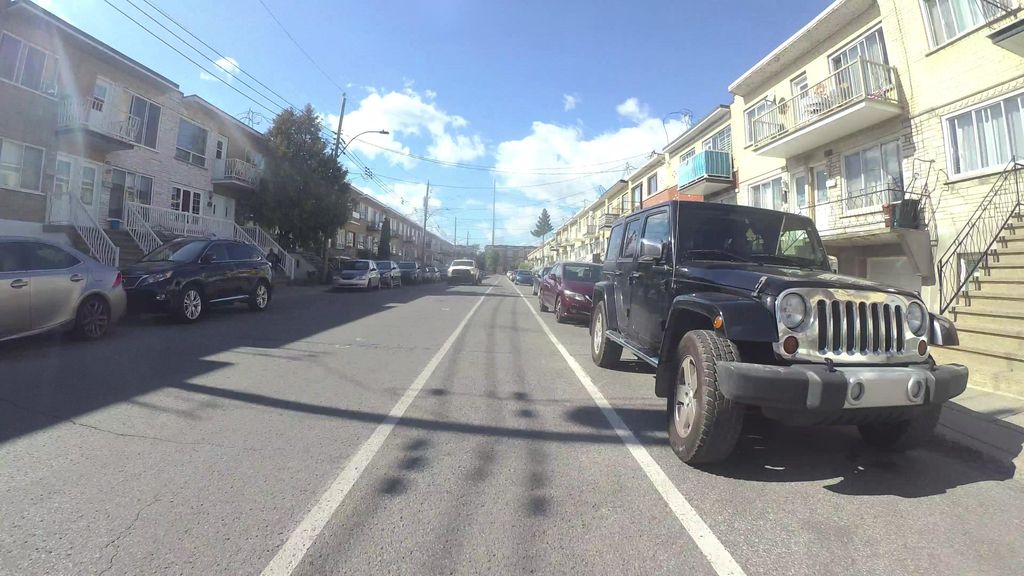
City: montreal